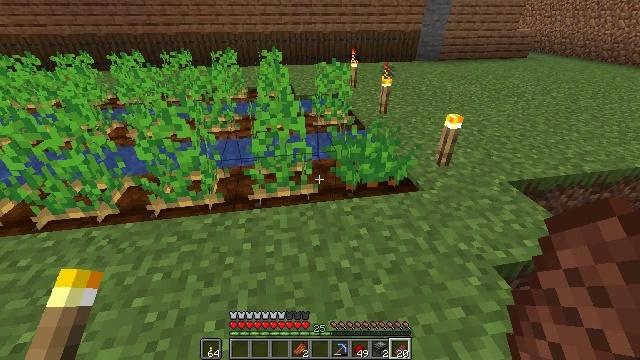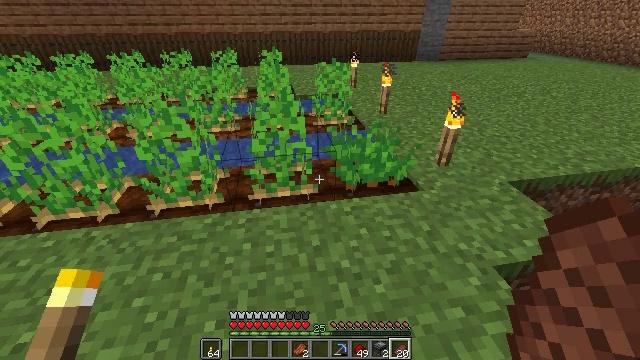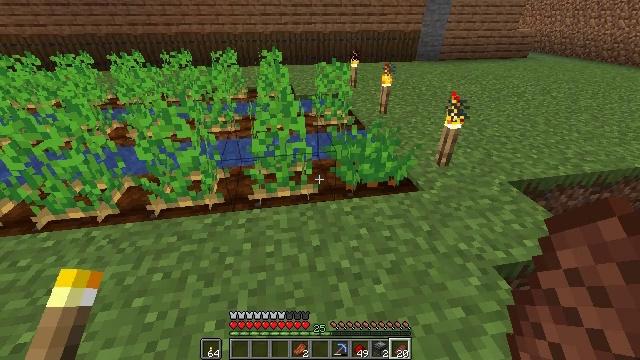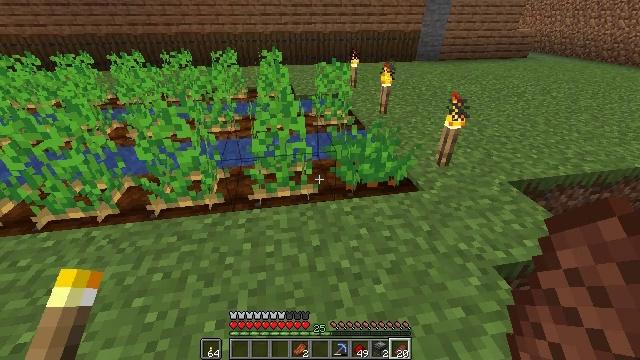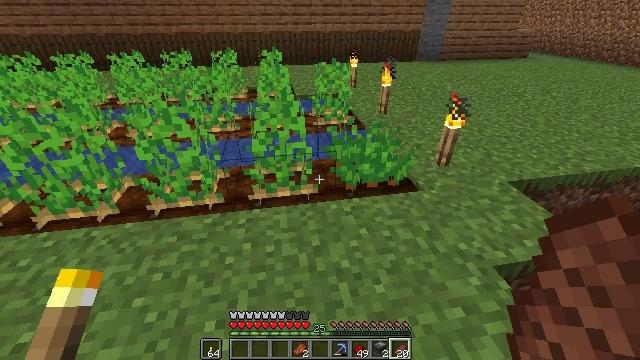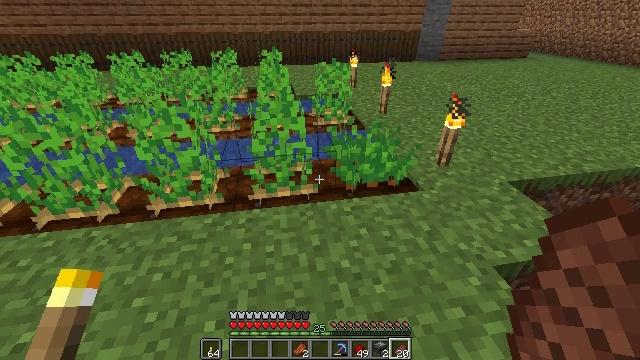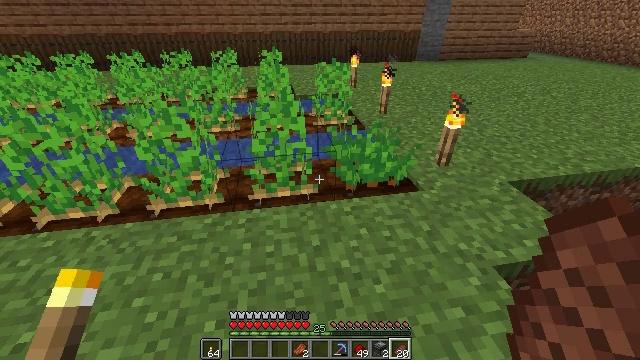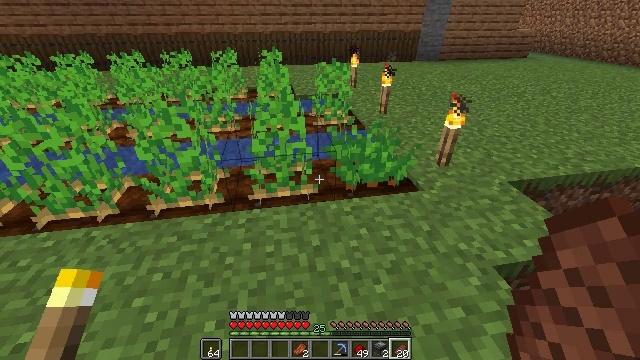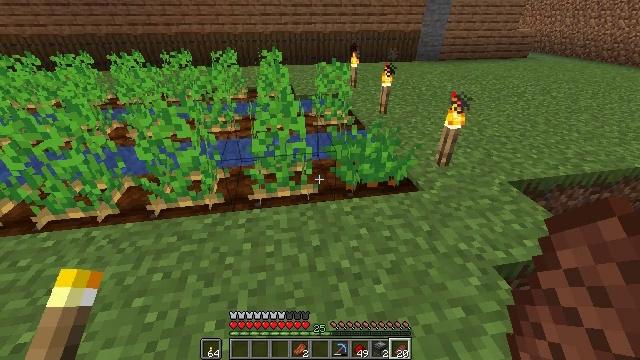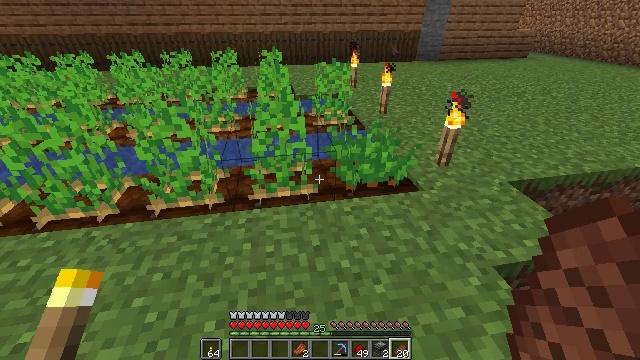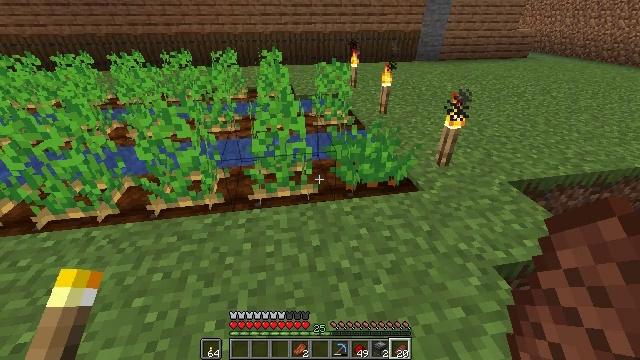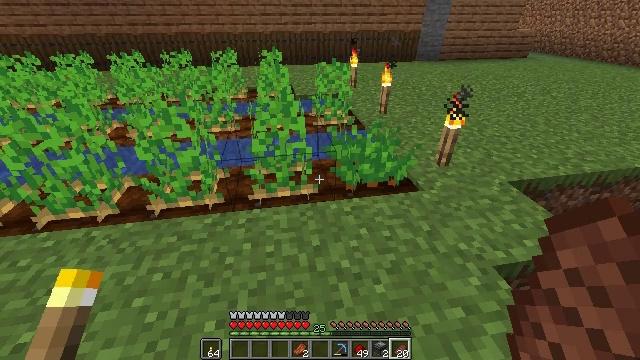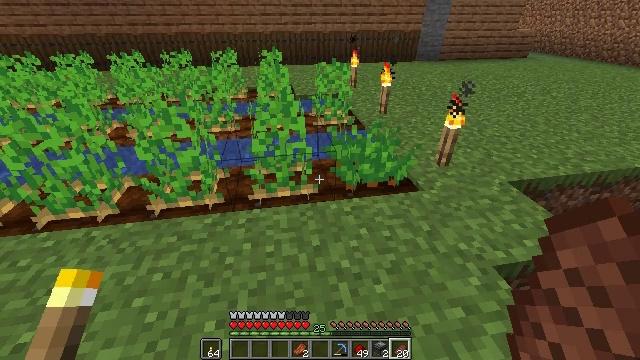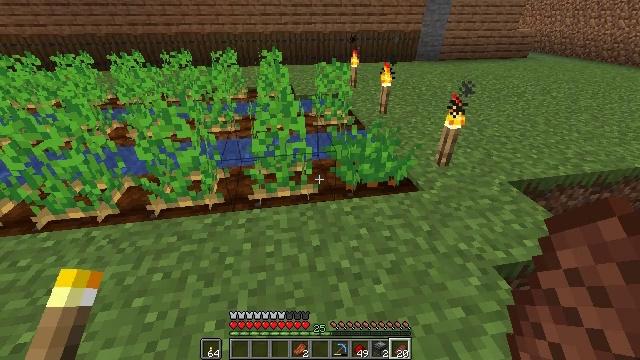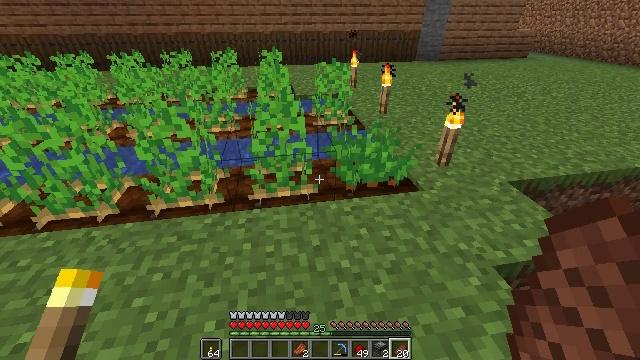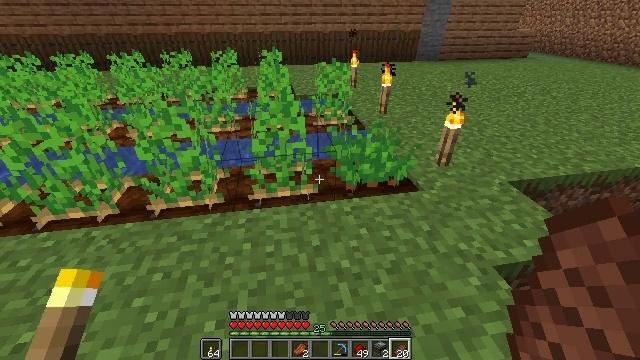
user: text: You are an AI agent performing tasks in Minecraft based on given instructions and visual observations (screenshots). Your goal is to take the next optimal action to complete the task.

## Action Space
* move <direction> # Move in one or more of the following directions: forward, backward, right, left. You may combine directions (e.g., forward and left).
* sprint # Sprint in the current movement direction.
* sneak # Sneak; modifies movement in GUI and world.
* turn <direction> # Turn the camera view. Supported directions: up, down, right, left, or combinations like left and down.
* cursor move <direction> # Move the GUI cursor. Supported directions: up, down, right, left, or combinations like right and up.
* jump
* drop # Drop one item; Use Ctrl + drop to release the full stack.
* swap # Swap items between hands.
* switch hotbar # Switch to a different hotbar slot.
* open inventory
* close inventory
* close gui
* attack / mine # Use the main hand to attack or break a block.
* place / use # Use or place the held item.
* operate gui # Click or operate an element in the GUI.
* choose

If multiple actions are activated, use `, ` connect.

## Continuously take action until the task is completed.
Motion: motion action
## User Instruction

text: Open the crafting table and craft a black carpet.
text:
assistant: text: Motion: no_op
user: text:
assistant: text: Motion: no_op
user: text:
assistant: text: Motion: no_op
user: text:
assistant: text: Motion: no_op
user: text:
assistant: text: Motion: no_op
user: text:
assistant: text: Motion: no_op
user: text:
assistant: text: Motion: no_op
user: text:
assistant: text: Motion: no_op
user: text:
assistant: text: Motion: no_op
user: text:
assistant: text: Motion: no_op
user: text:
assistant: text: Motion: no_op
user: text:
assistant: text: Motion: no_op
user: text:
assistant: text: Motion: no_op
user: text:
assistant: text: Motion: no_op
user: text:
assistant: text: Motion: no_op
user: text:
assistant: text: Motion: no_op
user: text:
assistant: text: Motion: no_op
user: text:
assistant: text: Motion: no_op
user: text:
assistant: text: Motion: no_op
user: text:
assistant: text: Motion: no_op
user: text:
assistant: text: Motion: no_op
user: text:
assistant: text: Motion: no_op
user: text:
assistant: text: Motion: no_op
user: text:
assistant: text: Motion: no_op
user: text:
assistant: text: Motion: no_op
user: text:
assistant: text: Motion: no_op
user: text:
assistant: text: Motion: no_op
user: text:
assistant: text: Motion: no_op
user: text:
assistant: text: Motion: no_op
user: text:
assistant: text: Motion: no_op